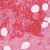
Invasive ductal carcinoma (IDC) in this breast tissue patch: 0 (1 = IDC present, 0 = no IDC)